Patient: sex F, age 65
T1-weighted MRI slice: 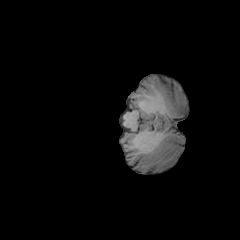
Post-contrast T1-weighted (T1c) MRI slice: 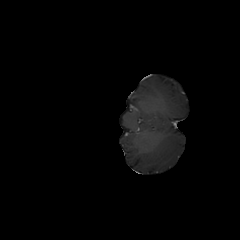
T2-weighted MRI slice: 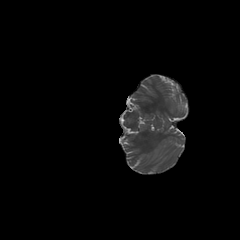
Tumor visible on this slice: no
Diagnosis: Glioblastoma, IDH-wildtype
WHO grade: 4